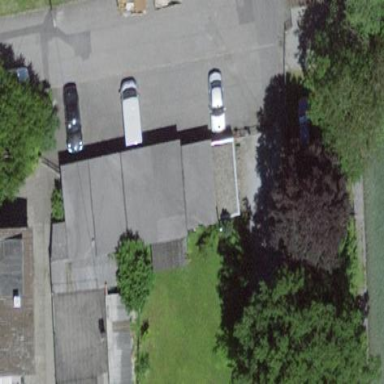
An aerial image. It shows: Group of garages.